Question: Should U_i not be rather T_i, as shown in the picture below ?
The same typo (IMHO) is also <URL>.

If it is not a typo, then could someone please tell me where the meaning of T_i is specified ?
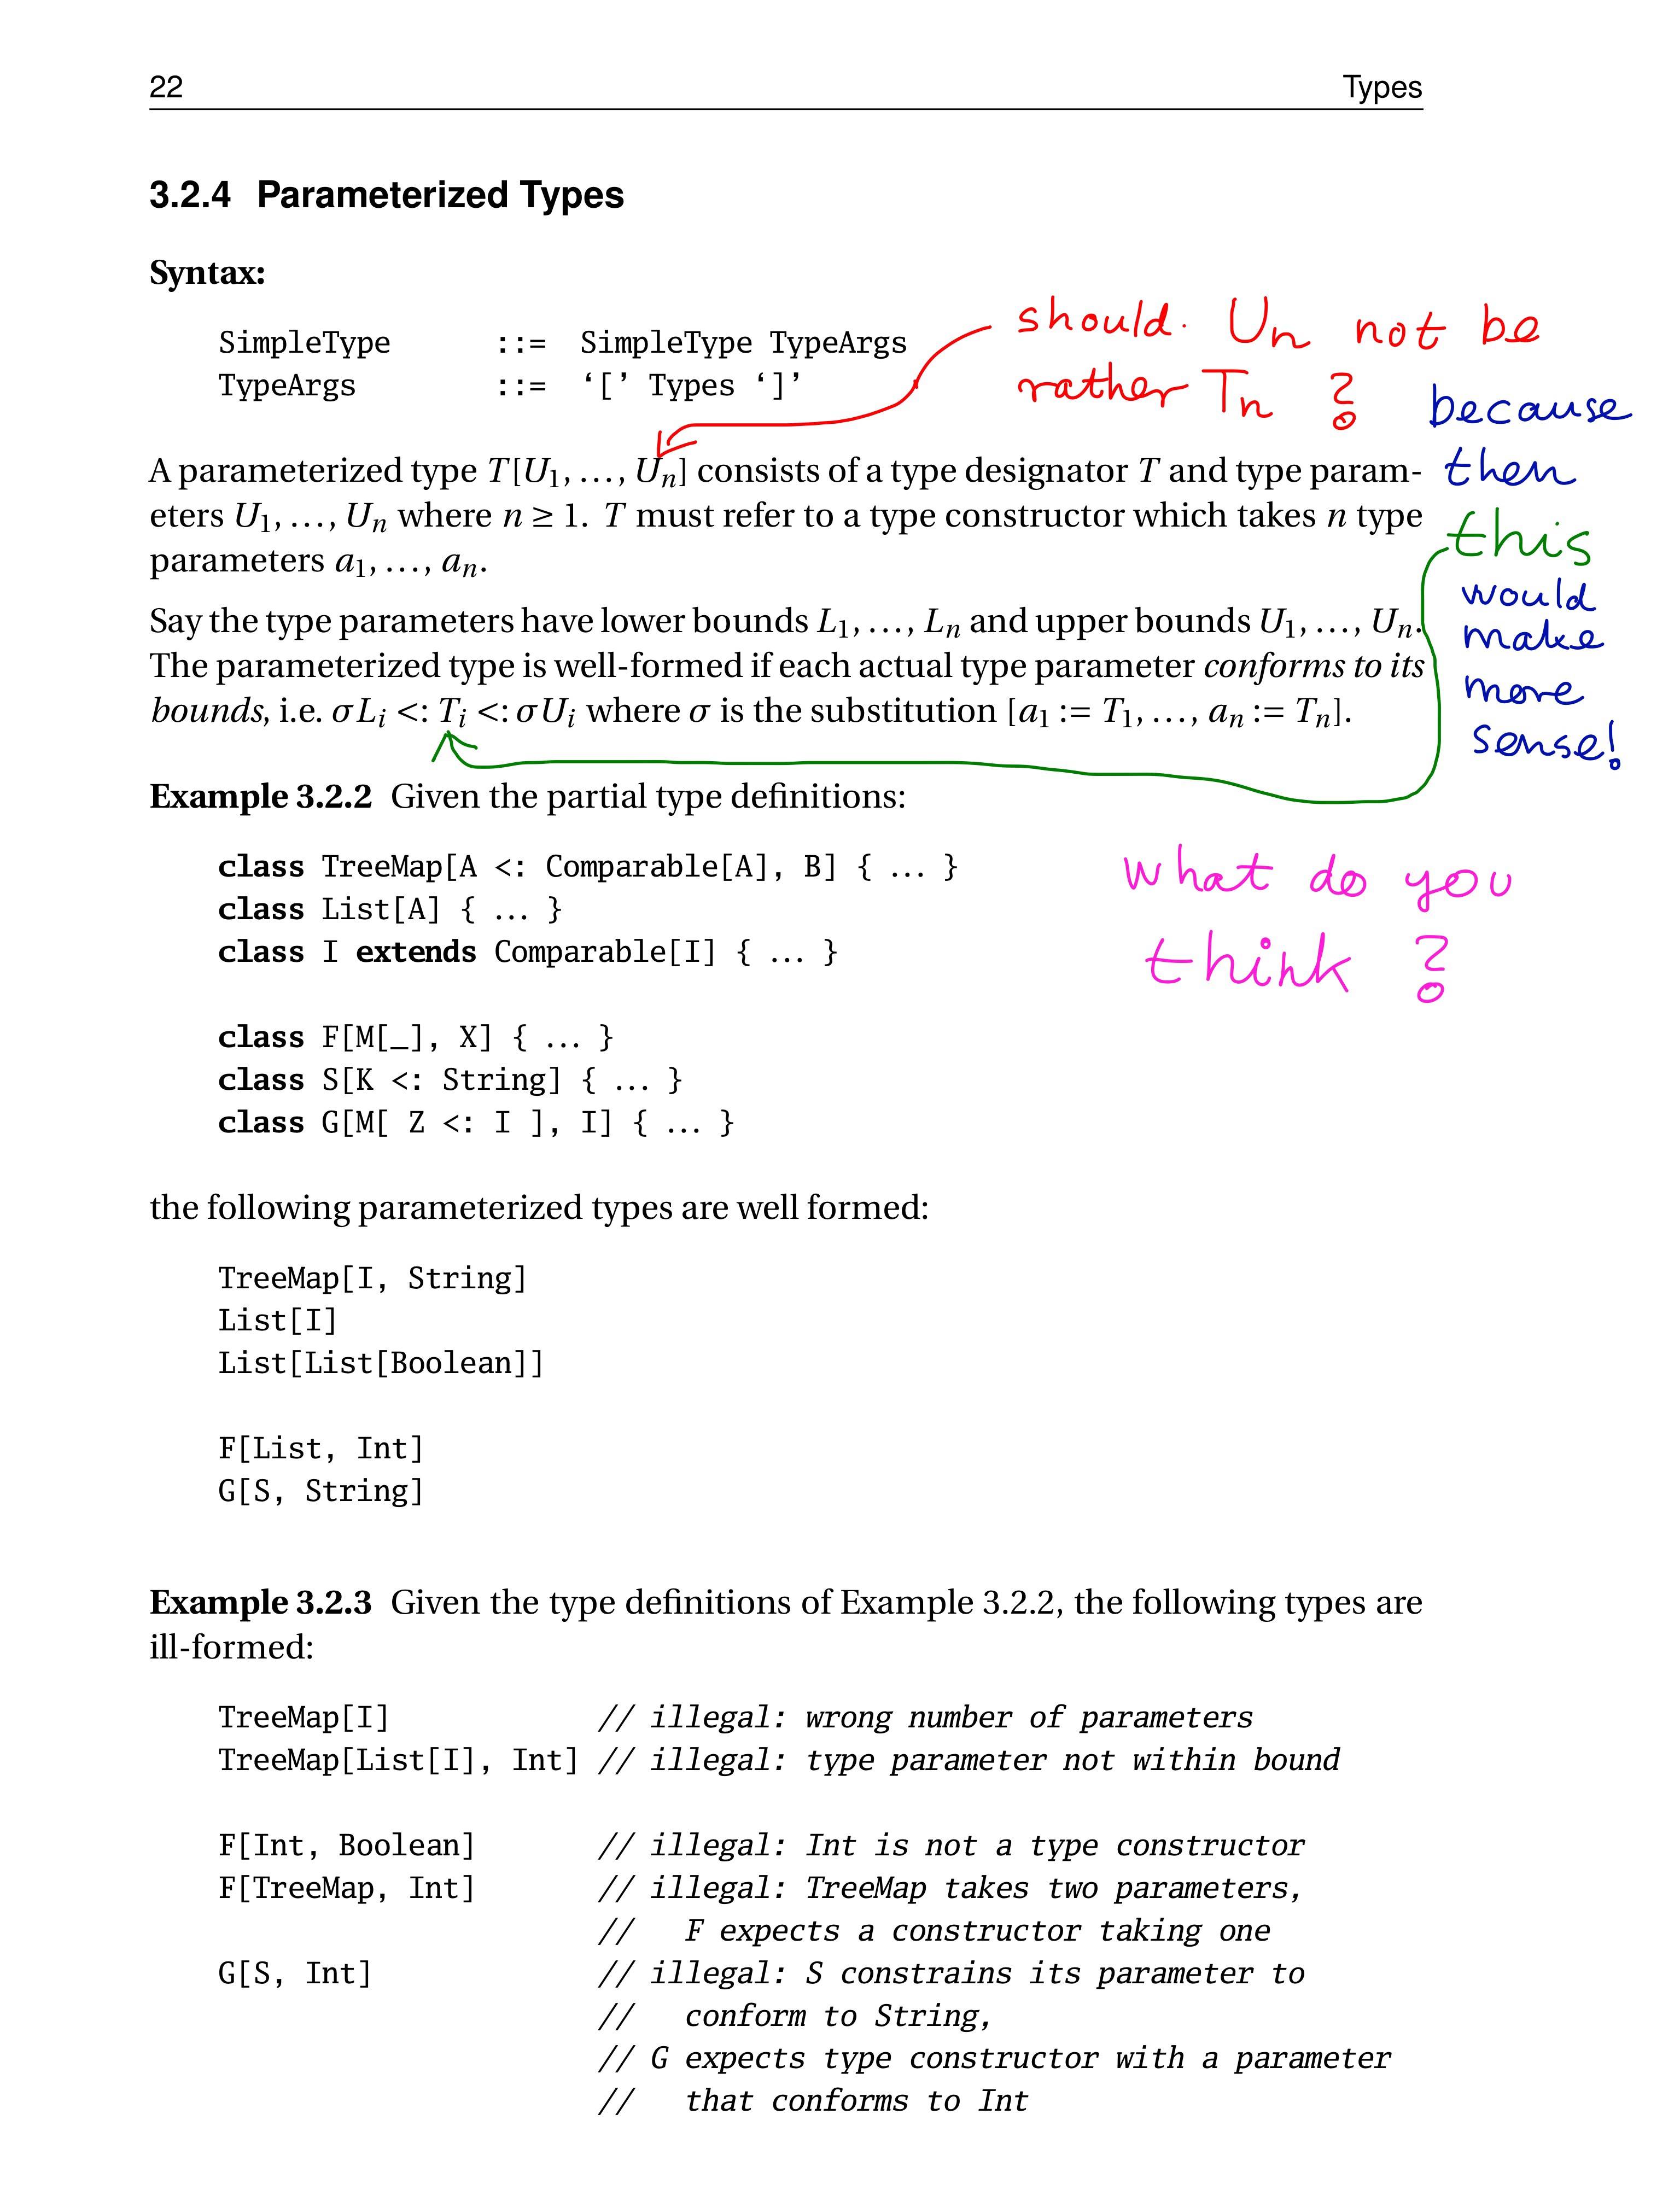
Answer: It's not a typo, just a very poor choice of variables and confusion about the scope of their binding :)
In the first paragraph, from "A parametrized" to ", a_n.", the binding of the U_i variables refers to the type parameters, while T is bound to the actual parametric type. For example, say you had
'''
val x : Map[Int, String]
'''
Your T would be Map, your U_1 would be Int and U_2 would be String.
The second paragraph, on the other hand, is completely disconnected from the previous one. Here the type parameters are bound to variables T_1 ... T_n, the parametric type is bound to anything and you have a binding of L_1 ... L_n to the lower bounds of the type parameters and a binding of U_1 ... U_n to the upper bounds of your parameter types.
In this case, had you got (this doesn't compile, it's just for example):
'''
val x : Map[T1 <: AnyRef, T2 >: Int]
'''
Then you'd have your T1, T2 as the actual type parameter, U1 = AnyRef , L2 = Int.
Hope it's clearer now :) (but yeah, poor choice of variables)
To see if you understood, try to guess what U2 and L1 are in the second example. Hint: Look at the type hierarchy of Scala ;)